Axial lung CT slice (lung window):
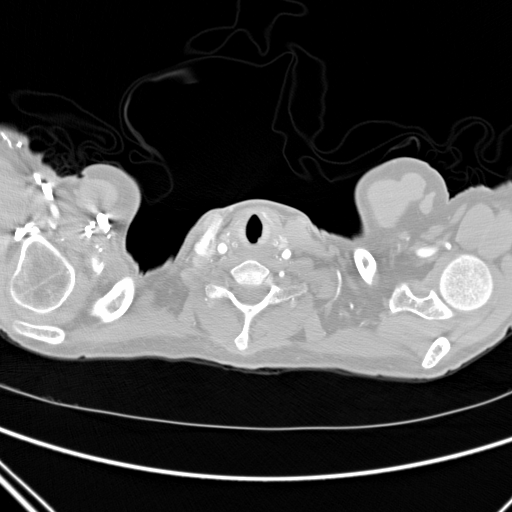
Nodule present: no